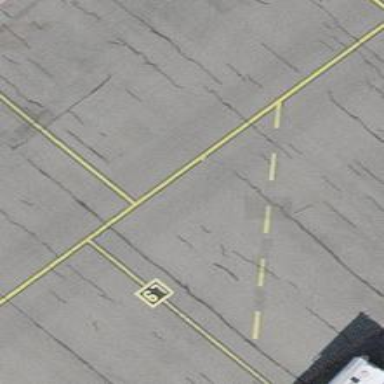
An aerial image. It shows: Image of taxiway at airport.